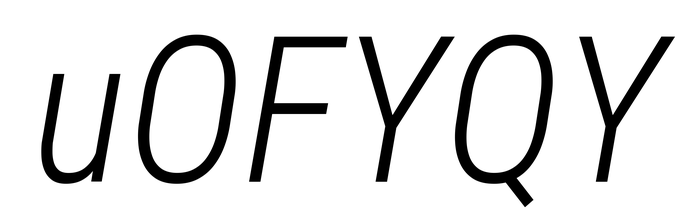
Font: Roboto-Italic_Condensed_Light_Italic